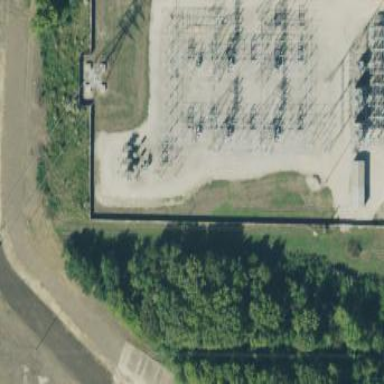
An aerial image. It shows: Outdoor power substation surrounded by fence. This substation operates at the transmission level.